Question: So I'm playing around with android and got to a dead-end.
This question may be related to <URL>, since its answer could be a good workaround for my problem, but I'm interested on the reason why my code is failing. I may have some severe misconceptions about Views.
So, I have this backgammon board:

I will want to perform animations on every move, and for that I'll need to get the moving chip's origin and destination coordinates on the screen.
I have therefore to be sure that points behave as stacks, new views have to be inserted on the bottom of the upside-down points, and in the top of downside-ups.
Since the gravity of any point is TOP or BOTTOM depending on it's position on the screen, I would be able to do this getting this attribute, but it seems to be private: <URL>
So I created a custom LinearLayout :
'''
<resources>
<declare-styleable name="PointView">
<attr name="upsideDown" format="boolean" />
</declare-styleable>
</resources>
'''
Which overrides LinearLayout
'''
public class PointView extends LinearLayout {
private boolean mUpsideDown = false;
public PointView(Context context) {
super(context);
}
public PointView(Context context, AttributeSet attrs) {
super(context, attrs);
init(context, attrs, 0);
}
public PointView(Context context, AttributeSet attrs, int defStyle) {
super(context, attrs, defStyle);
init(context, attrs, defStyle);
}
private void init(Context context, AttributeSet attrs, int defStyle) {
TypedArray a = context.obtainStyledAttributes(attrs, R.styleable.PointView);
mUpsideDown = a.getBoolean(R.styleable.PointView_upsideDown, false);
a.recycle();
}
@Override
public View getChildAt(int index) {
return mUpsideDown ? super.getChildAt(index) : super.getChildAt(super.getChildCount() - index + 1);
}
@Override
public void addView(View child) {
if(mUpsideDown) {
super.addView(child);
}
else {
super.addView(child, 0);
}
}
}
'''
They're included in my Activity's XML like this:
'''
<spacebar.backgammoid.PointView
android:orientation="vertical"
android:layout_width="0dp"
android:layout_height="match_parent"
android:background="@drawable/black_point"
android:layout_weight="1"
android:focusableInTouchMode="false"
android:id="@+id/point13"
android:weightSum="5"
android:clipChildren="false"
android:gravity="top"
app:upsideDown="true"/>
'''
Now, when init() is called during the runtime, I get an exception:
'''
java.lang.NullPointerException: Attempt to invoke virtual method 'void android.view.View.resolveLayoutParams()' on a null object reference
'''
Looks like my context is null in :
'''
TypedArray a = context.obtainStyledAttributes(attrs, R.styleable.PointView);
'''
And I don't have any clue about why, and so I can't access my custom attribute upsideDown.
Trying to get access to the property from attrs :
'''
attrs.getAttributeBooleanValue(R.styleable.PointView_upsideDown, false);
'''
Which looks like a synonym to me, although it's clearly not, is always returning true.
Any Idea?
Thanks in advance
The exception's stacktrace :
'''
--------- beginning of crash
06-23 10:04:34.972 2036-2036/spacebar.backgammoid E/AndroidRuntime: FATAL EXCEPTION: main
Process: spacebar.backgammoid, PID: 2036
java.lang.NullPointerException: Attempt to invoke virtual method 'void android.view.View.resolveLayoutParams()' on a null object reference
at android.view.ViewGroup.resolveLayoutParams(ViewGroup.java:6116)
at android.view.ViewGroup.resolveLayoutParams(ViewGroup.java:6116)
at android.view.ViewGroup.resolveLayoutParams(ViewGroup.java:6116)
at android.view.ViewGroup.resolveLayoutParams(ViewGroup.java:6116)
at android.view.ViewGroup.resolveLayoutParams(ViewGroup.java:6116)
at android.view.ViewGroup.resolveLayoutParams(ViewGroup.java:6116)
at android.view.ViewGroup.resolveLayoutParams(ViewGroup.java:6116)
at android.view.ViewGroup.resolveLayoutParams(ViewGroup.java:6116)
at android.view.ViewGroup.resolveLayoutParams(ViewGroup.java:6116)
at android.view.ViewGroup.resolveLayoutParams(ViewGroup.java:6116)
at android.view.ViewGroup.resolveLayoutParams(ViewGroup.java:6116)
at android.view.View.setLayoutParams(View.java:11473)
at android.view.WindowManagerGlobal.addView(WindowManagerGlobal.java:273)
at android.view.WindowManagerImpl.addView(WindowManagerImpl.java:85)
at android.app.ActivityThread.handleResumeActivity(ActivityThread.java:3055)
at android.app.ActivityThread.handleLaunchActivity(ActivityThread.java:2395)
at android.app.ActivityThread.access$800(ActivityThread.java:151)
at android.app.ActivityThread$H.handleMessage(ActivityThread.java:1303)
at android.os.Handler.dispatchMessage(Handler.java:102)
at android.os.Looper.loop(Looper.java:135)
at android.app.ActivityThread.main(ActivityThread.java:5257)
at java.lang.reflect.Method.invoke(Native Method)
at java.lang.reflect.Method.invoke(Method.java:372)
at com.android.internal.os.ZygoteInit$MethodAndArgsCaller.run(ZygoteInit.java:903)
at com.android.internal.os.ZygoteInit.main(ZygoteInit.java:698)
'''
I was populating the points with chips programmatically, populating in the Activity's XML throws the same exception on design-time.
'''
<spacebar.backgammoid.PointView ...>
<ImageView ... />
</spacebar.backgammoid.PointView>
'''
Yet, if I use regular LinearLayouts instead of my custom view everything works fine, and there's no error.
'''
<LinearLayout ...>
<ImageView ... />
</LinearLayout>
'''
Also, , I don't know if it's relevant, but the android-studio designer doesn't allow me to nest Views in my PoinView:
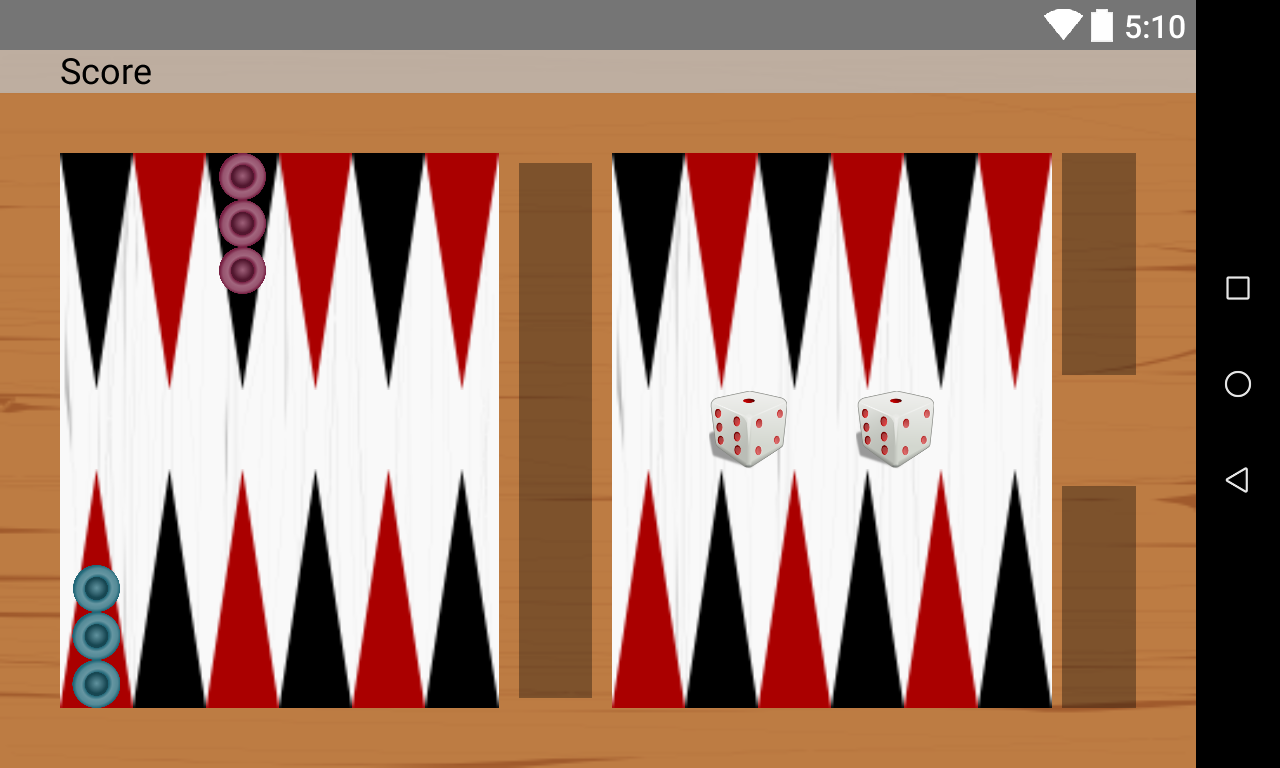
Answer: Okay, I got it working
There are two issues in my code.
1. Murphy's Ninth Law: Nature always sides with the hidden flaw: This is just wrong return mUpsideDown ? super.getChildAt(index) : super.getChildAt(super.getChildCount() - index + 1);
I was trying to access two positions after the end of the children list. It should be
'''
super.getChildAt(super.getChildCount() - (index + 1));
'''
or
'''
super.getChildAt(super.getChildCount() - index - 1);
'''
That was the reason for the exception. Android was trying to inflate null at that point, when populating my LinearLayout.
Secondly,
'''
@Override
public void addView(View child) {
if(mUpsideDown) {
super.addView(child);
}
else {
super.addView(child, 0);
}
}
'''
Was not working, not overriding this method gives me the expected behavior, I guess android uses getChildAt() when inflating LinearLayouts, and thus I can insert children views the regular way so they stack in the top of the point regardless of its orientation.
The way I was accessing my custom attributes was OK (which is the answer of my question as it was formulated)
'''
TypedArray a = context.obtainStyledAttributes(attrs, R.styleable.PointView);
mUpsideDown = a.getBoolean(R.styleable.PointView_upsideDown, false);
a.recycle();
'''
Thanks, @Ravi Thapliyal, for your interest